Aerial crown-view tile of a tropical tree (Barro Colorado Island, Panama), acquired 20240611:
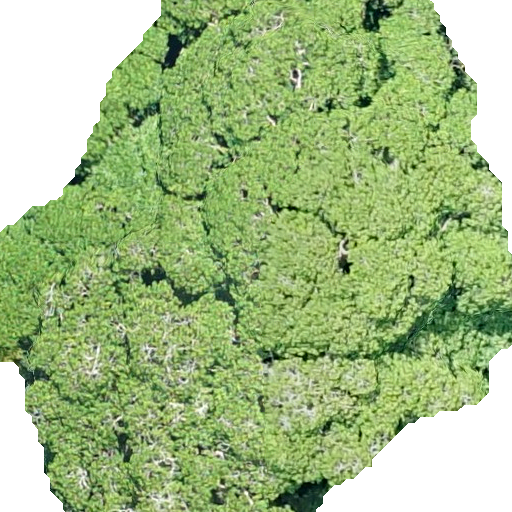
Species: Hura crepitans
GBIF accepted scientific name: Hura crepitans
Crown area: 379.29 m²